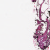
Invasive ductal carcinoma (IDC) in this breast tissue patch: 0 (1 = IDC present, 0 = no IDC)